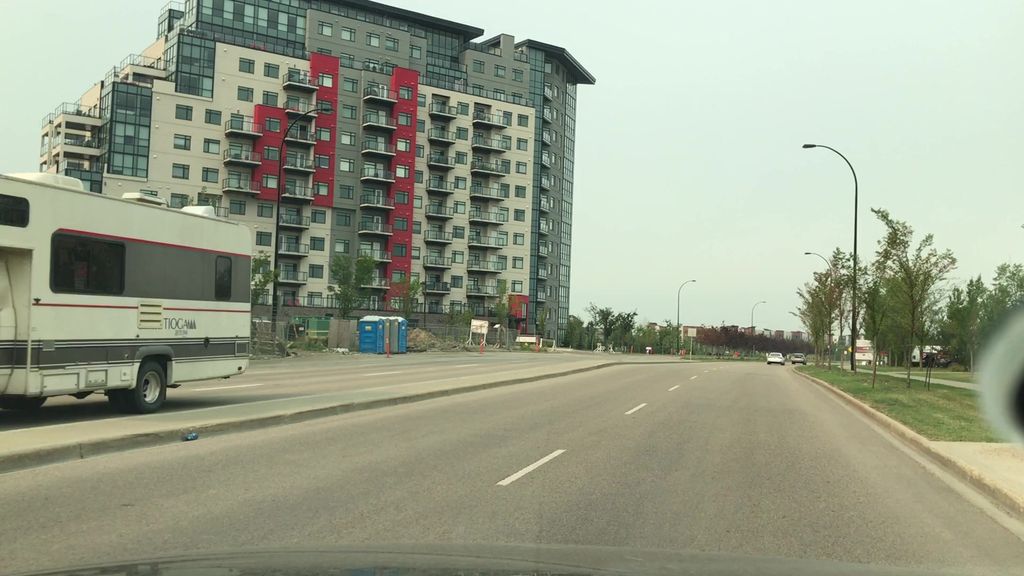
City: edmonton